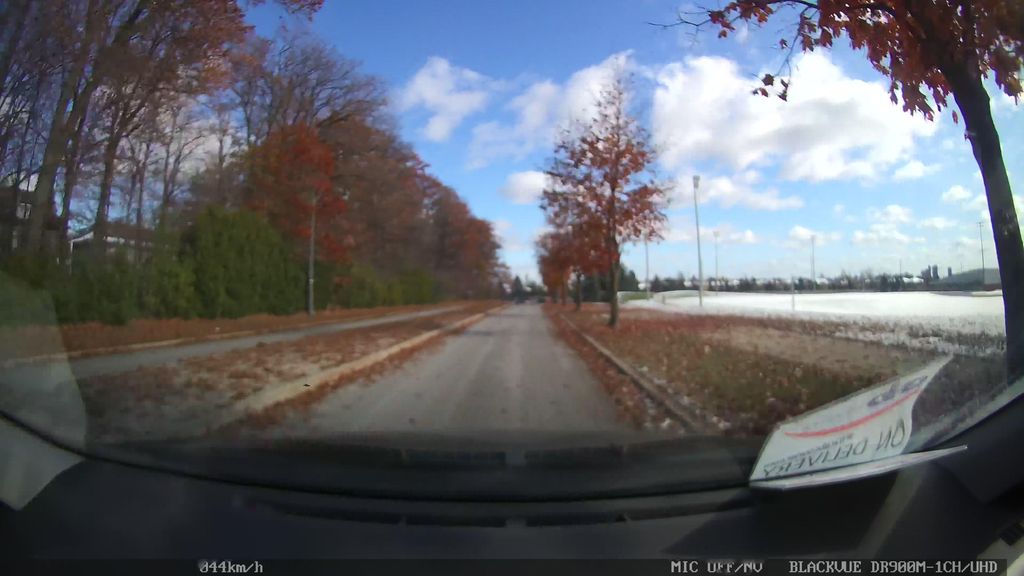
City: toronto